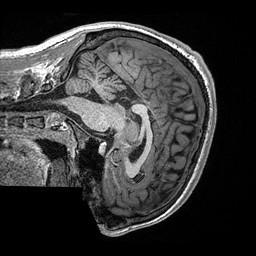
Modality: T1w
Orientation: sagittal
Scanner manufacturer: ge
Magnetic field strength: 3 T
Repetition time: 2.349 s
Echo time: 0.002968 s